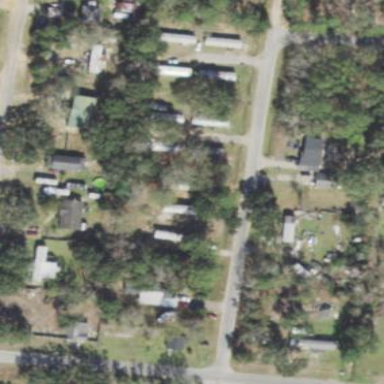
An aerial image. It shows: Residential area designated as trailer park.